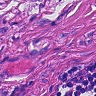
Metastatic tissue present: yes